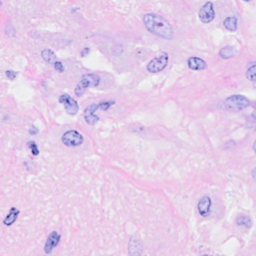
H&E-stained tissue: Breast